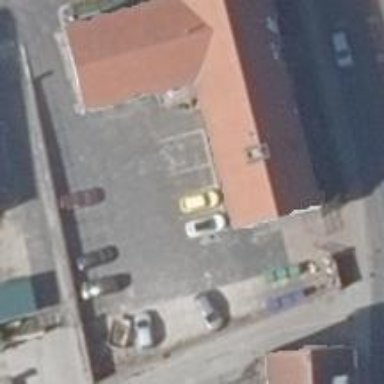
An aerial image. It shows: Paved parking area.